Interaction volume radius: 10 \u00c5
Interaction volume height: 30 \u00c5
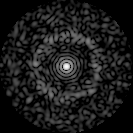
Disorder parameter: 0.8176